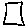
Label: square